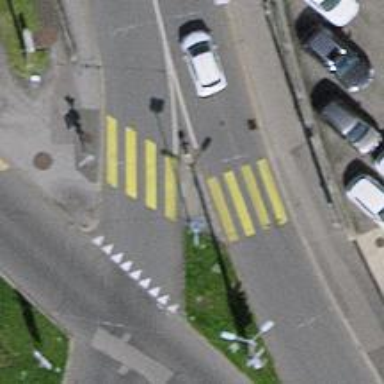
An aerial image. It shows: Uncontrolled road crossing.